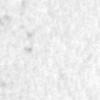
Label: no_change